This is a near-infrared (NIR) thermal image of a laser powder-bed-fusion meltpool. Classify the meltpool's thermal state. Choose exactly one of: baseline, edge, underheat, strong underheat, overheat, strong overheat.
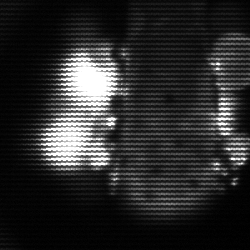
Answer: strong underheat